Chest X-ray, PA view. Patient: 64 years old, sex M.
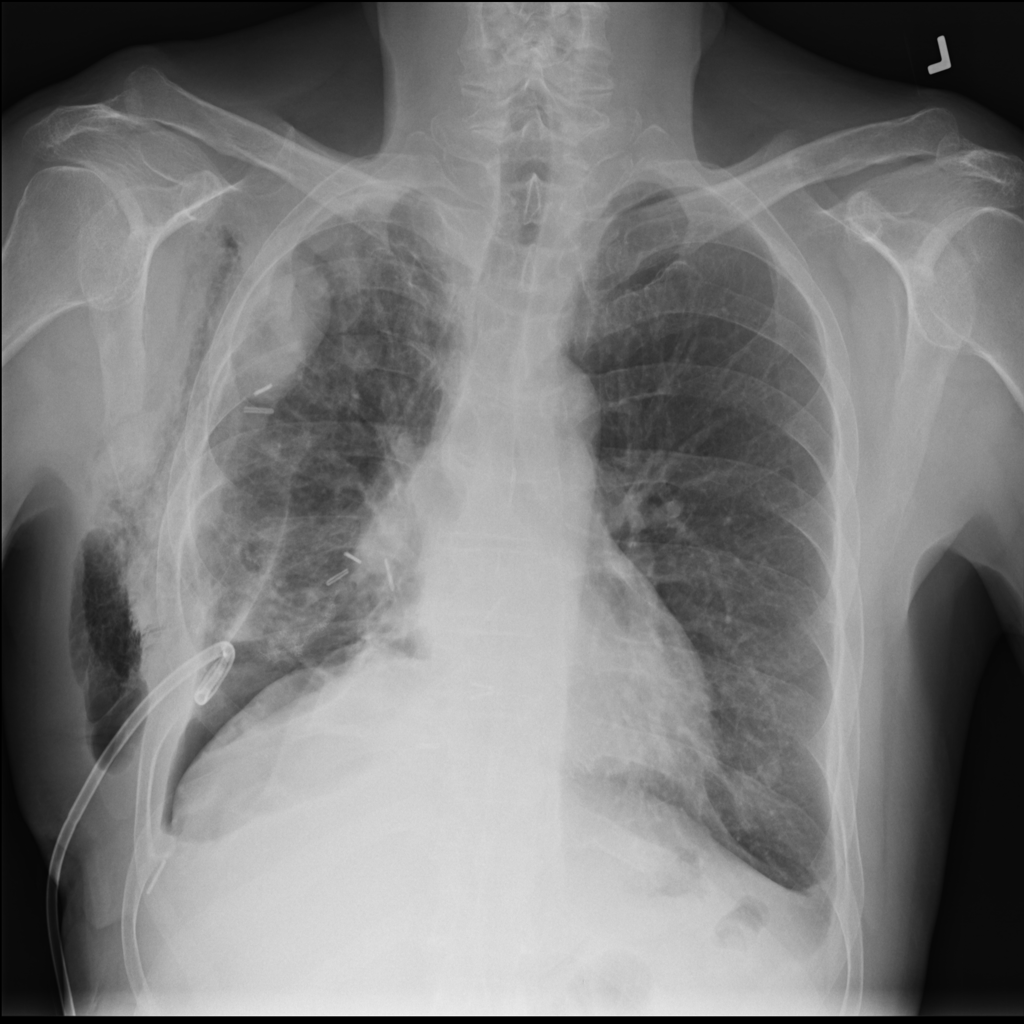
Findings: No Finding